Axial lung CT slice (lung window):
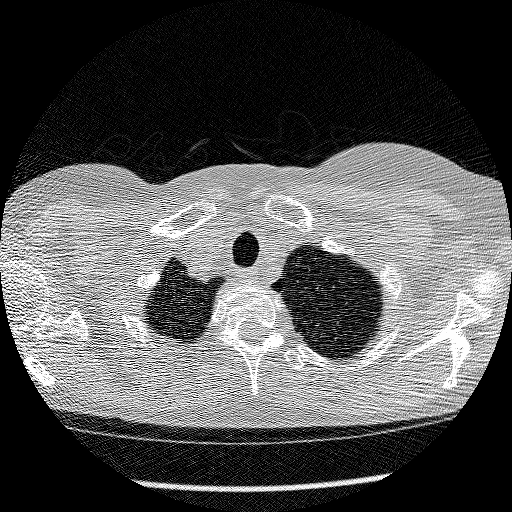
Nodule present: no